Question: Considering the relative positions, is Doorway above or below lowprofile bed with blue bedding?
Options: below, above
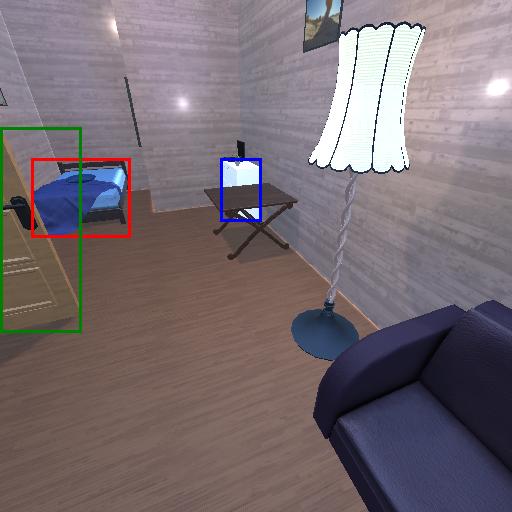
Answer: below